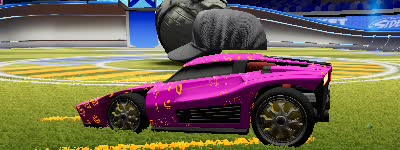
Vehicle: breakout